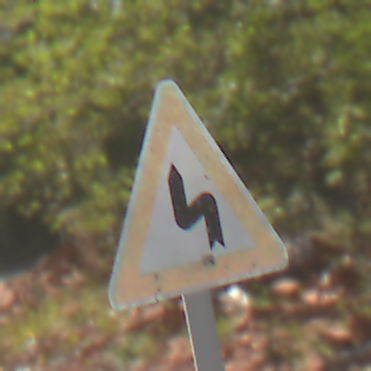
Verkehrszeichen: DoppelkurveZunaechstLinks
Umgebung: Outdoor, Nature
Tageszeit: MorningAfternoon
Wetter: Clear
Licht: Natural
Jahreszeit: Summer
Kontrast: HighContrast